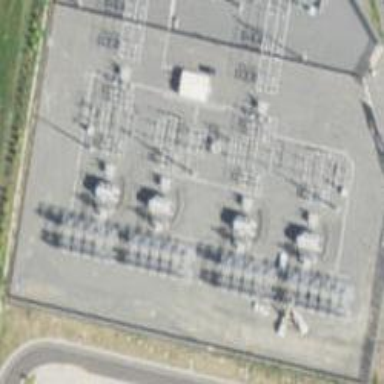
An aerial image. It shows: Switch for power supply.